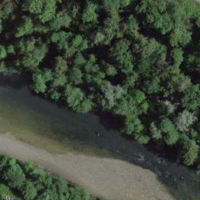
EUNIS habitat code: 44
Species observed at this site:
Equisetum hyemale